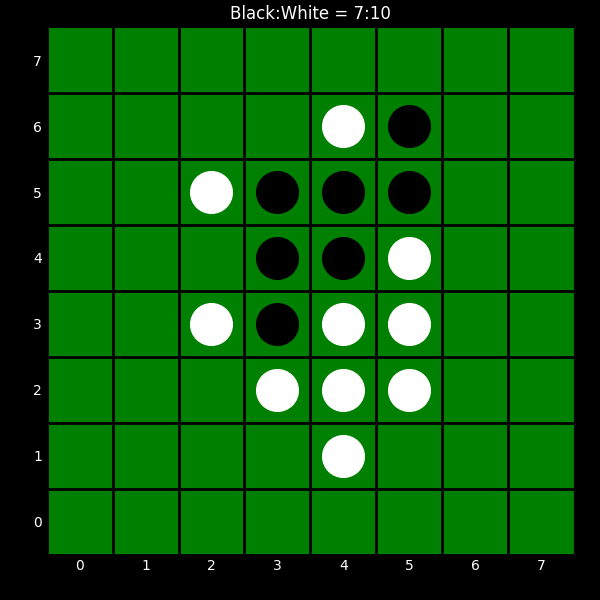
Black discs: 7
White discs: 10